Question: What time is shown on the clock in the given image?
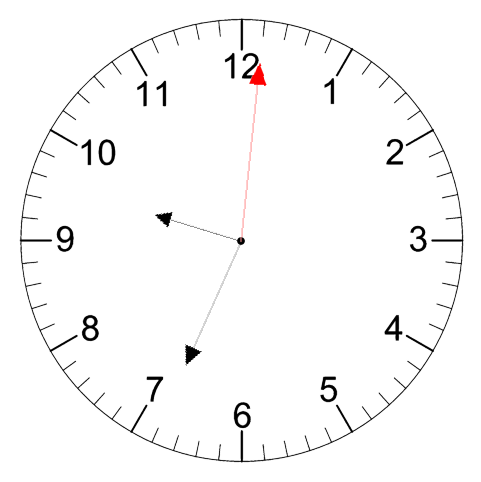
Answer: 09:34:01